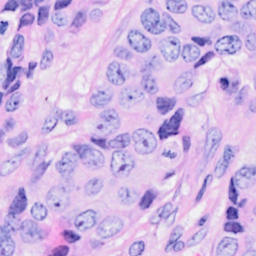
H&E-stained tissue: Breast